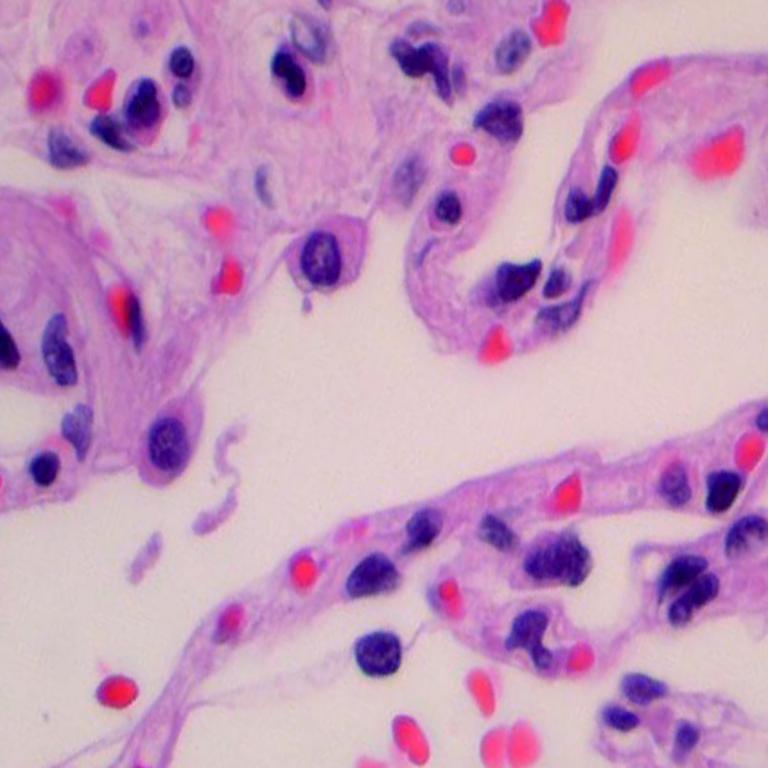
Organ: lung
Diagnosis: benign